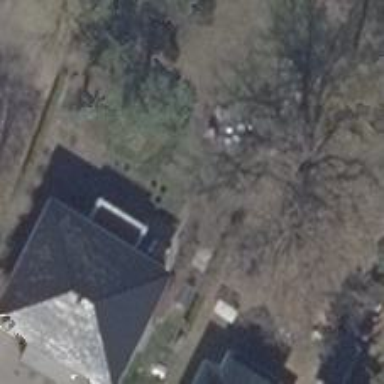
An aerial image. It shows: Building with pyramidal-shaped roof.